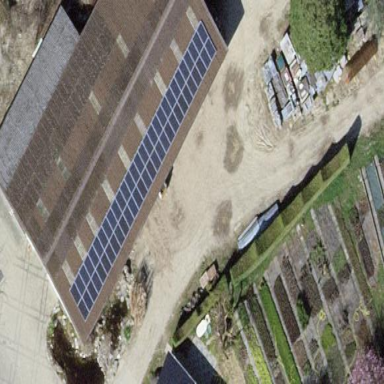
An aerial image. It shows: Solar power generator composed of solar photovoltaic panels.